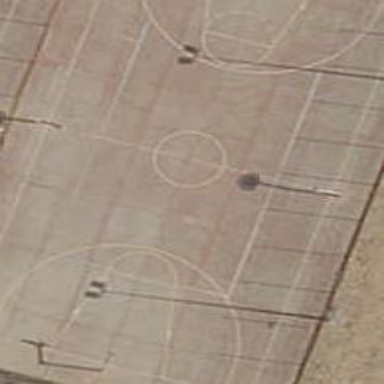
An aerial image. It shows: Basketball court in the leisure land pitch.